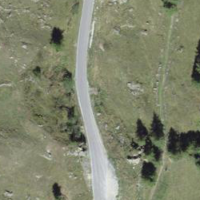
EUNIS habitat code: 26
Species observed at this site:
Nucifraga caryocatactes
Garrulus glandarius